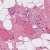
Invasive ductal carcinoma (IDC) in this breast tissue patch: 0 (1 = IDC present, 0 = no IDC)